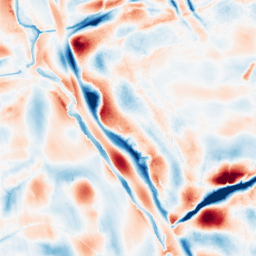
Category: wavelet
Decomposition family: wavelet_biorthogonal
Decomposition parameters: wavelet: bior5.5
level: 5
Upsampling method: cubic_catmull_rom
Upsampling parameters: scale: 2
Upsampling scale: 2